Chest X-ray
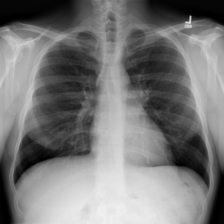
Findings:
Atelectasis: negative
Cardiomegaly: negative
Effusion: negative
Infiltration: negative
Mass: negative
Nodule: negative
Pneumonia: negative
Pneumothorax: negative
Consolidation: negative
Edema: negative
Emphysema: negative
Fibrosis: negative
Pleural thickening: negative
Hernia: negative